Question: I know this is easy with Javascript but... is there any way with just CSS?
Let's say we have two elements (green and red) within a parent one (beige). The red element should be always to the right of the green one, except if the green one (because of the content) is too big to fit the parent in which case the red one will be over the green one (the normal behaviour would be the red element staying to the right of the green one and therefore being hidden because of the overflow of the parent)
In other words: red.x = min(green.x + green.w, beige.x+beige.w-red.w)

For more info, here's the concrete HTML:
'''
<div class="beige" style="width:250px"> <!-- parent with a given width (unknown until the page is rendered) & overflow hidden -->
<a class="green"> <!-- link with display:inline -->
content
<em class="red"></em> <!-- actually a button, 15 px width -->
</a>
</div>
'''
@kyledws answer is awesome but I'll update the question with more info (needed things) such as:
- - - - -
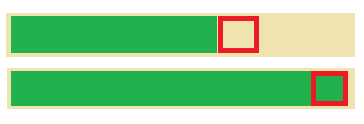
Answer: If you're able to wrap the content inside '<a>' in a 'span' then try this.
'''
<div class="beige">
<a class="green" href="#">
<span class="content">This is some text.</span><em class="red"></em>
</a>
</div>
'''
'''
.beige {
background-color: #EBDFA0;
height: 32px;
overflow: hidden;
border: 4px solid #EBDFA0;
white-space: nowrap;
width: 400px;
}
.green {
background-color: #4CA73D;
color: #222;
display: inline-block;
height: 100%;
text-decoration: underline;
vertical-align: middle;
}
.content {
display: inline-block;
height: 100%;
margin-left: 4px;
position: relative;
width: 100%;
max-width: 364px;
top: -50%;
}
.red {
border: 2px solid red;
display: inline-block;
height: 28px;
position: absolute;
width: 28px;
}
'''
Essentially the '<a class="green">', '<span class="content">' and '<em class="red">' need to be 'display: inline-block' and the '<span class="content">' has to be 'width: 100%' with a 'max-width' of the different between the '<div class="beige">' and the '<em class="red"' minus any additional padding/margin/border etc. (So in this example, 'max-width: 364px') By setting a width on the 'span' you force the 'em' outside of it's container but by setting a 'max-width' you stop the 'em' from flowing outside of the main wrapper.
Here is a <URL> link to an example.
(Note: Most of the CSS above is just to make the example look like your images.)
1. To show or hide the <em class="red"> add the :hover pseudo-class to .beige and visibility or opacity to .red. (Use opacity if you want to use a transition.) .red {
opacity: 0;
}
.beige:hover .red {
opacity: 1;
}
2. Because the width of <div class="beige"> is unknown you can't use CSS to set max-width on <span class="content">. (The 100% in max-width: calc(100% - 28px) is width of <a class="green"> not <div class="beige">. I couldn't hack it with pseudo-elements, positioning, floats or different display types like flex either.) The way around this is to fix the max-width of the <span class="content"> in CSS (as is shown above) or use Javascript to detect the width of <div class="beige"> and then set the max-width. content.style.maxWidth = beige.clientWidth - red.clientWidth + "px";
I updated the <URL> with visibility and Javascript versions.
Also, I added 'position: absolute' to '.red' so '<span class="content">' doesn't have empty space on the right.